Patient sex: M
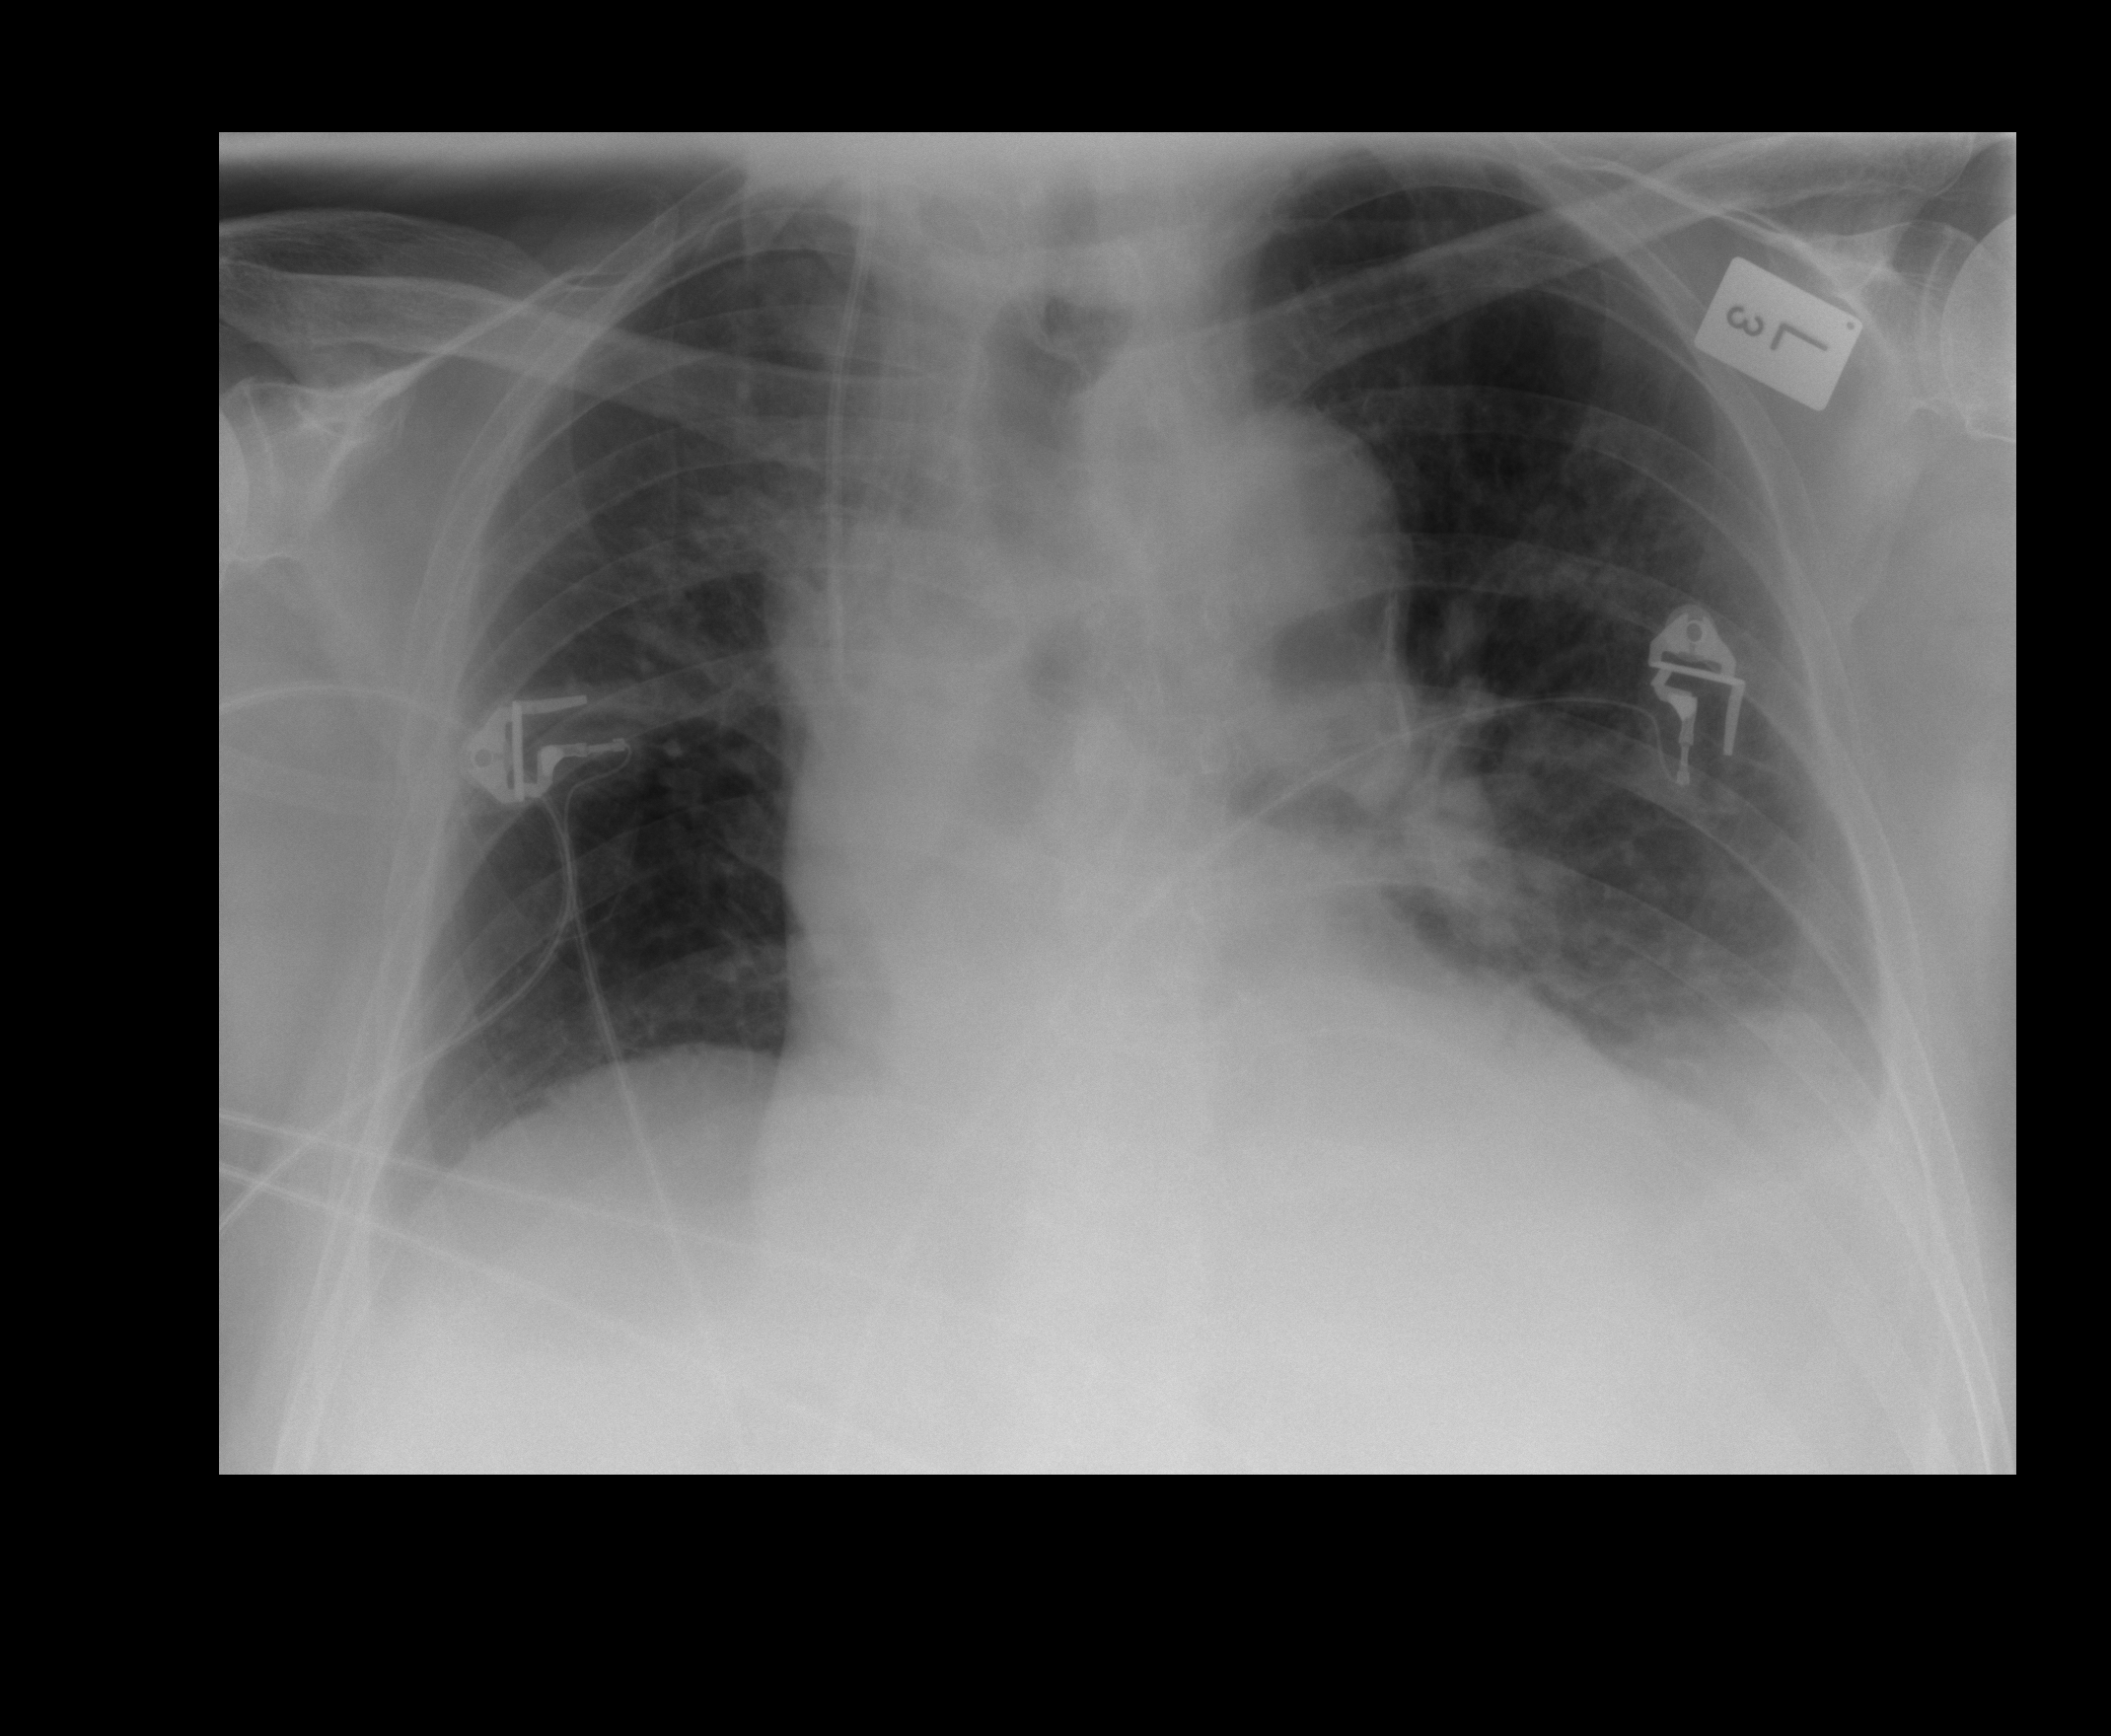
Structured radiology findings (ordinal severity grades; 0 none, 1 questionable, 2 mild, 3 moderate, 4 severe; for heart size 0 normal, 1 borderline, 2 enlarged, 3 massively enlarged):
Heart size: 2
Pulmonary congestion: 1
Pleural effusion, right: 0
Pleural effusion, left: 2
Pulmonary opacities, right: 0
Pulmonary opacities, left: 0
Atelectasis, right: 2
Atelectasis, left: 0